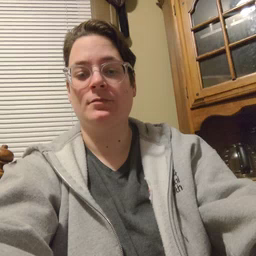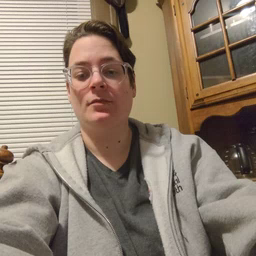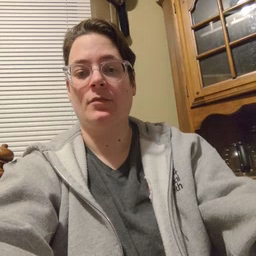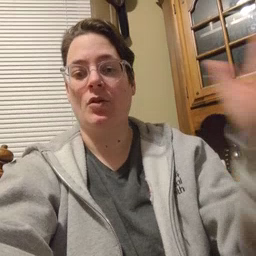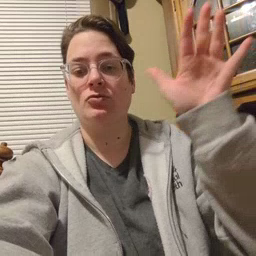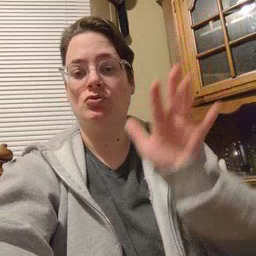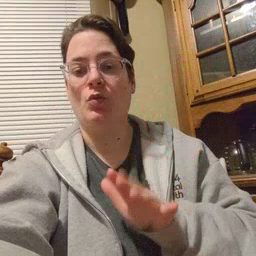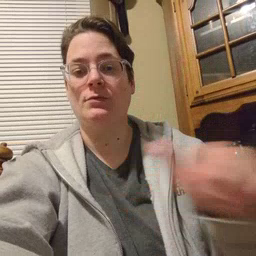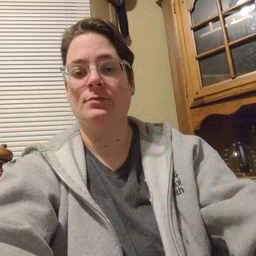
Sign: snow